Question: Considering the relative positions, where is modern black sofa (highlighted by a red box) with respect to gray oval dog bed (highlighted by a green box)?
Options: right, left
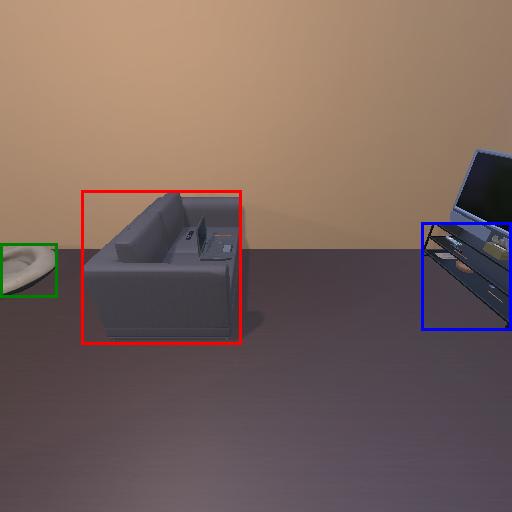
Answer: right